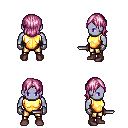
a pixel art fantasy rpg character, male body template, dark elf, purple skin, gold chest armor, gold greaves, pink long bangs hairstyle, metal gloves, maroon shoes, dagger, four views (front, back, left, right), 2x2 character sprite sheet, small pixel art, hard edges, no anti-aliasing